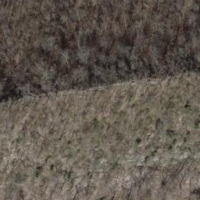
EUNIS habitat code: 41
Species observed at this site:
Melittis melissophyllum